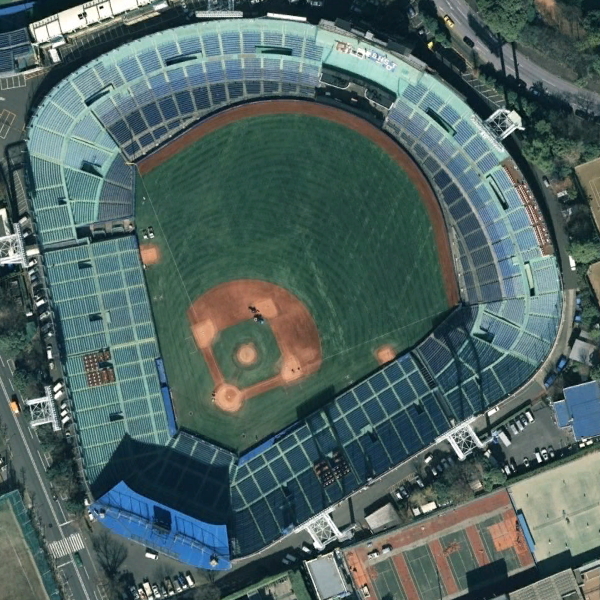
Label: Stadium